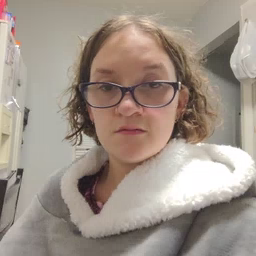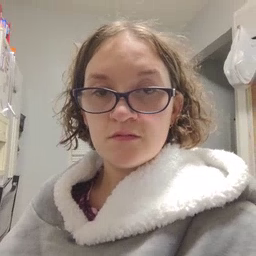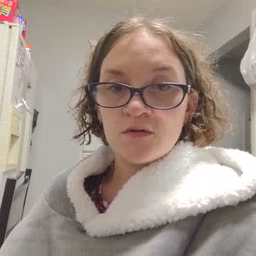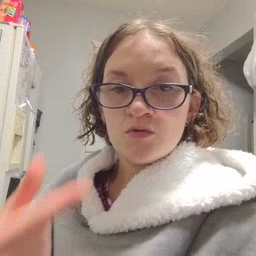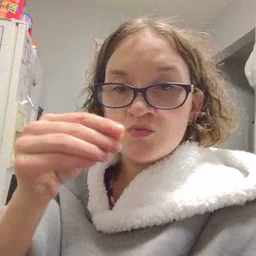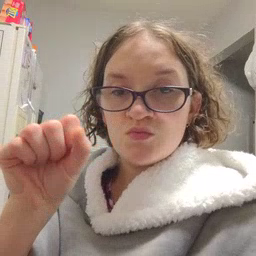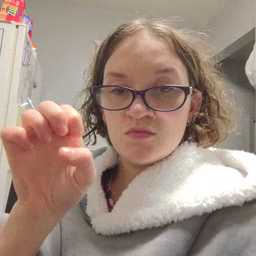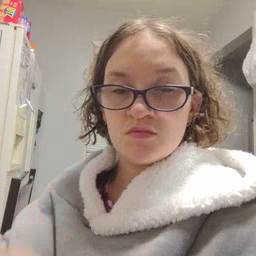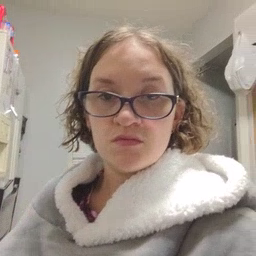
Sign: goose